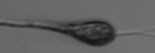
Label: Euglena